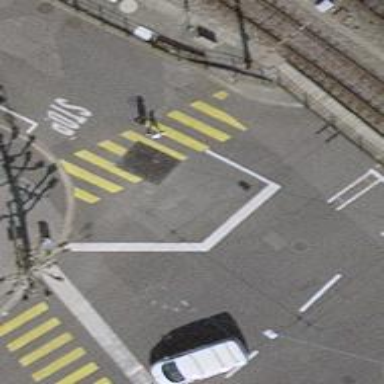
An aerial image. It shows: Uncontrolled road crossing.